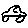
Label: car